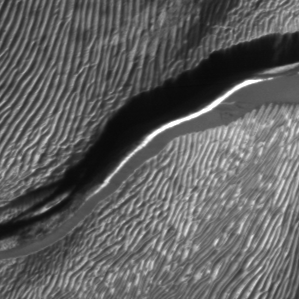
Label: frost